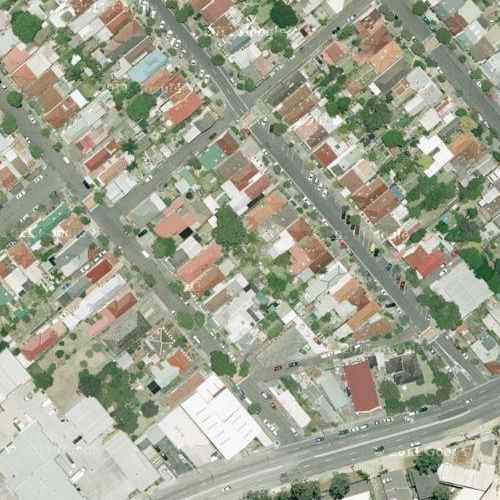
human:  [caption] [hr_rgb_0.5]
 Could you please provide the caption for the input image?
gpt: There are lots of houses with different colours of roofs arranged densely .

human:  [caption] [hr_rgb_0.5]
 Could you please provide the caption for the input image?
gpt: A residential area with houses arranged neatly and some roads go through this area .

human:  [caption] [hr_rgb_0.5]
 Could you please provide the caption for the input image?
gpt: A residential area with houses arranged neatly and divided by some roads .

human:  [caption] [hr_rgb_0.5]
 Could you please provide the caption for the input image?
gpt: A town with many houses are densely arranged and divided by some roads .

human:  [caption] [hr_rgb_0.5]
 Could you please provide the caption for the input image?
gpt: A residential area with houses neatly arranged .